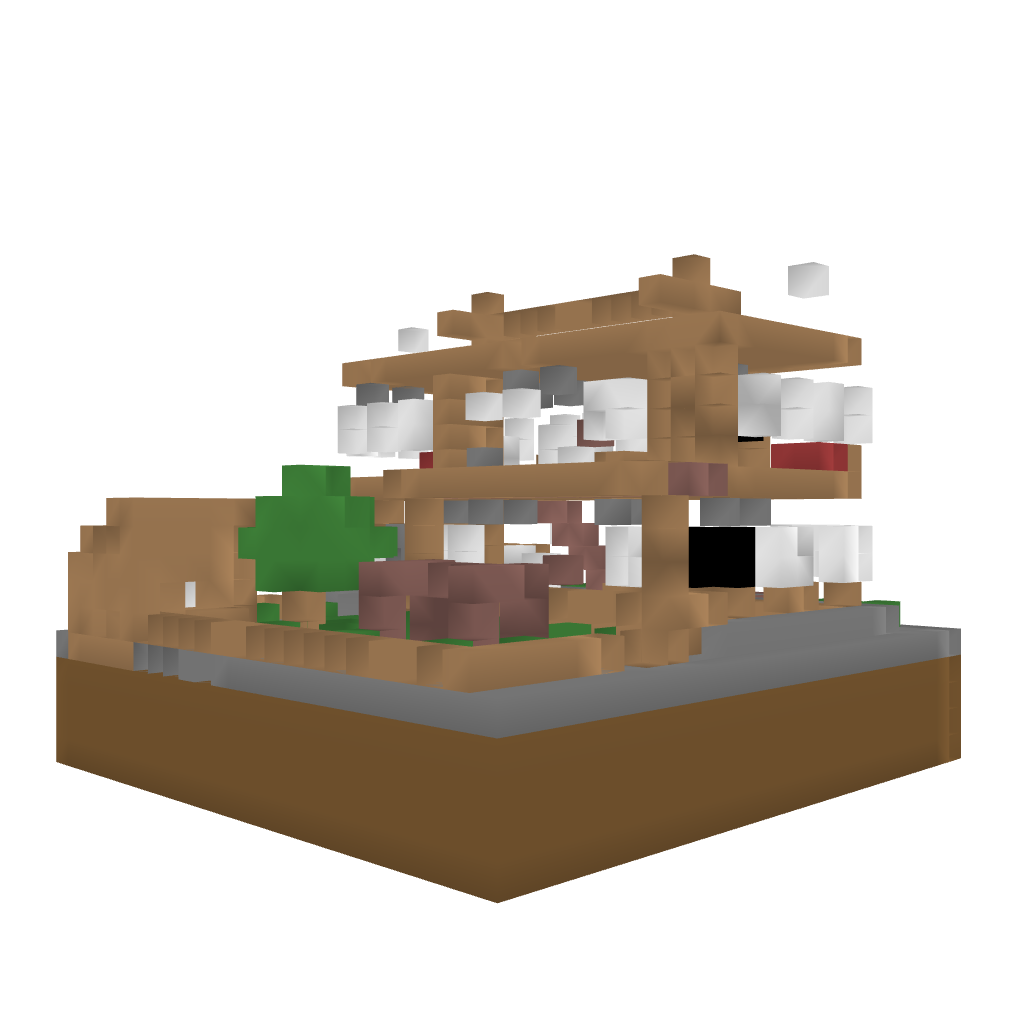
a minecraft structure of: Middle-class Modern I-shaped House with Backyard bad low quality